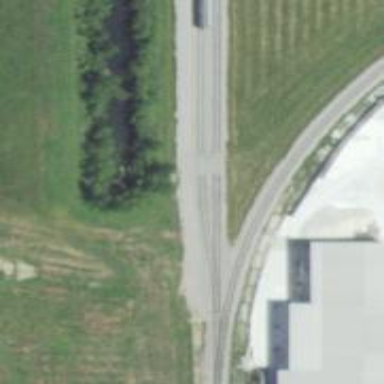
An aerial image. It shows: Railway siding with rails.